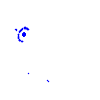
Particle: kaon